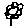
Label: flower